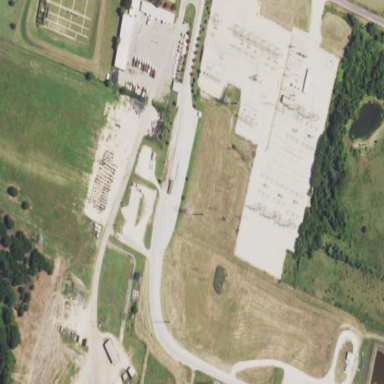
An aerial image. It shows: Outdoor power substation enclosed by fence. The substation operates at the transmission level.